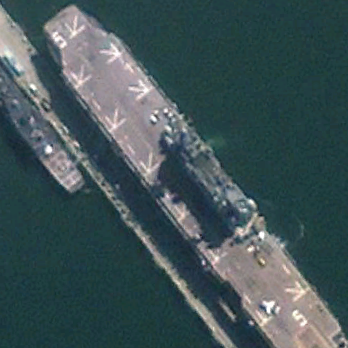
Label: assault